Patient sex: M
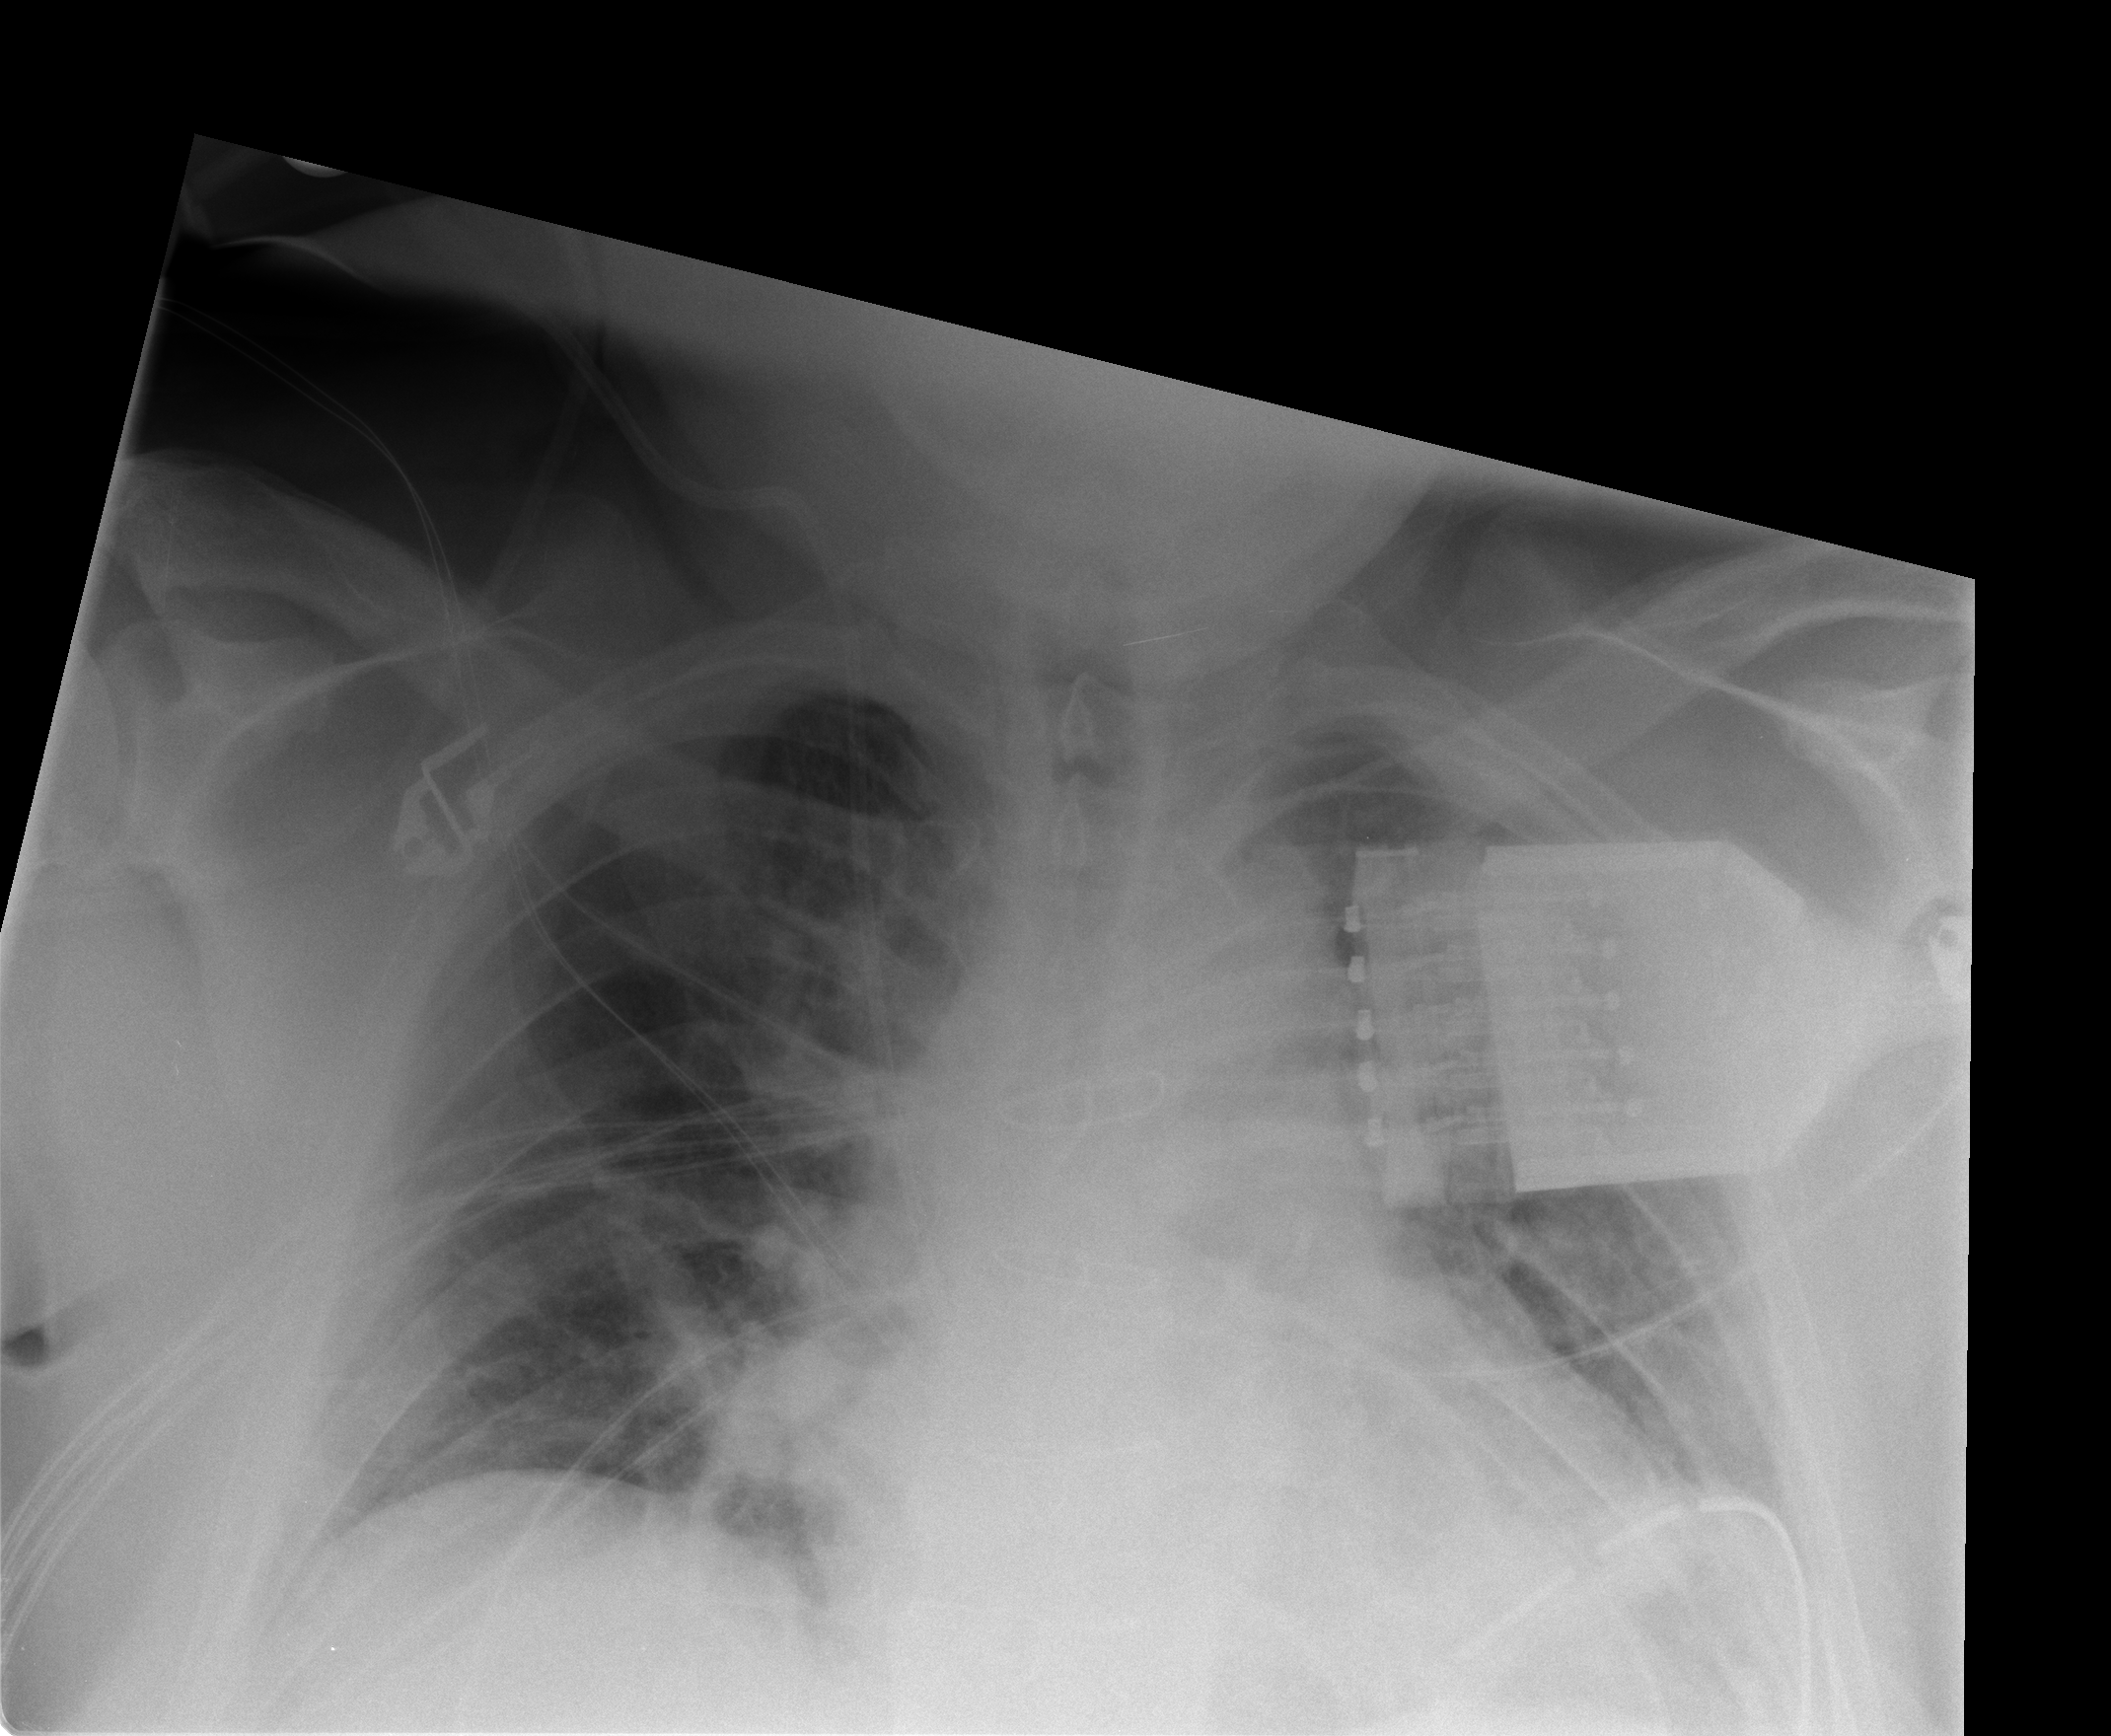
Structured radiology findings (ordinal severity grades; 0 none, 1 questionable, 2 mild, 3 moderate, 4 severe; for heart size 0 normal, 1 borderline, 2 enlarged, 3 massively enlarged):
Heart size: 2
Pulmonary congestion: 2
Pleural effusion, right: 0
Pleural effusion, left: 1
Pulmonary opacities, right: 0
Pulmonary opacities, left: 0
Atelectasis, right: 2
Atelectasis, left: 2